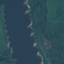
Land use / land cover class: River